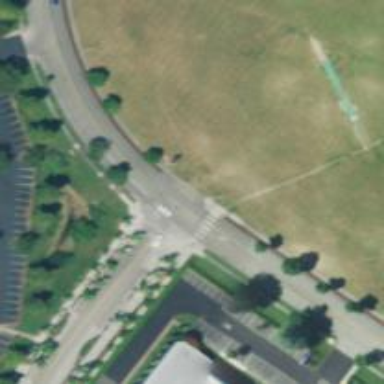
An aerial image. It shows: Marked footway crossing with marked path crossing.